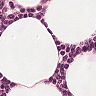
Metastatic tissue present: no